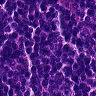
Metastatic tissue present: no